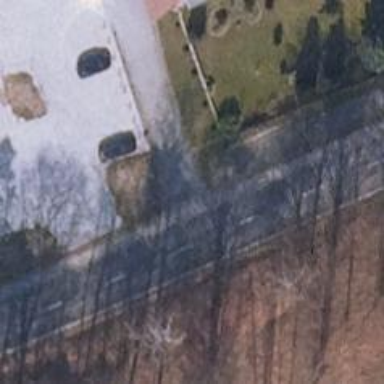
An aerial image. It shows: Secondary road with asphalt surface.